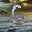
Label: 6